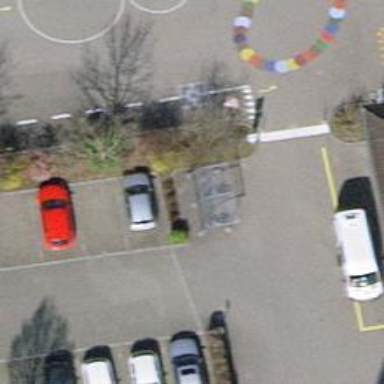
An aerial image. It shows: Bicycle parking area.